Question: please have a look at this screenshot:

Something is not working correctly on my site and I therefore want to debug it. Dev-tools shows that I have 5 Errors and 1 Warning, but when I CLICK on them, nothing happens. It doesn't bring me to a view, where the errors are shown.
I then search in the network panel, where the errors are shown (although I have to scroll through all requests).
The question is, shouldn't I get redirected to where the errors are shown in a list? (At least this is how it worked in the past for me.)
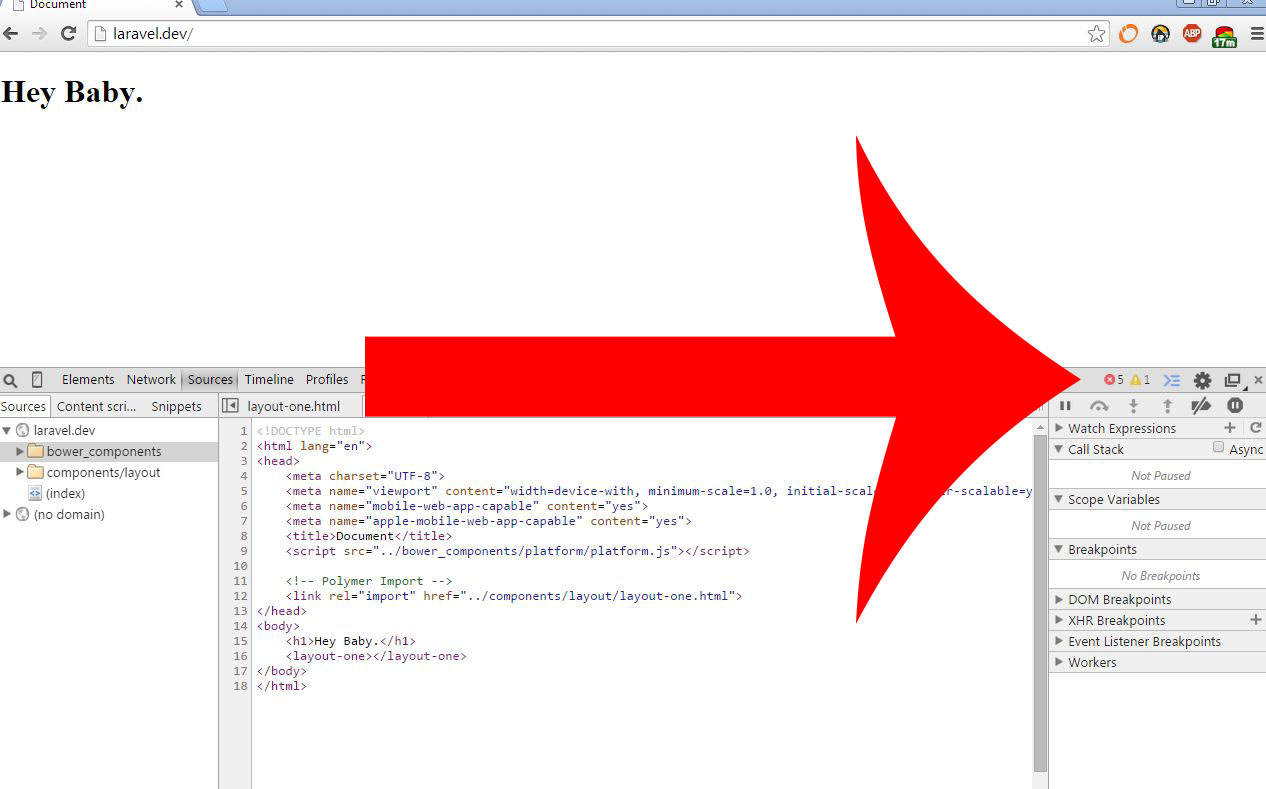
Answer: It might happens that console view with the errors was resized and the only caption of the console pane are visible. Another option is the filters mentioned in the comments.
If the errors and warnings were filtered out then you will see the console but it will have only marker that some messages were filtered out.